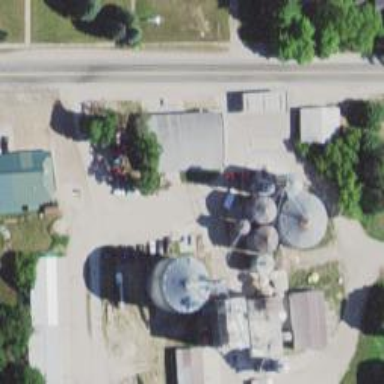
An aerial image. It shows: Silo.